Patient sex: M
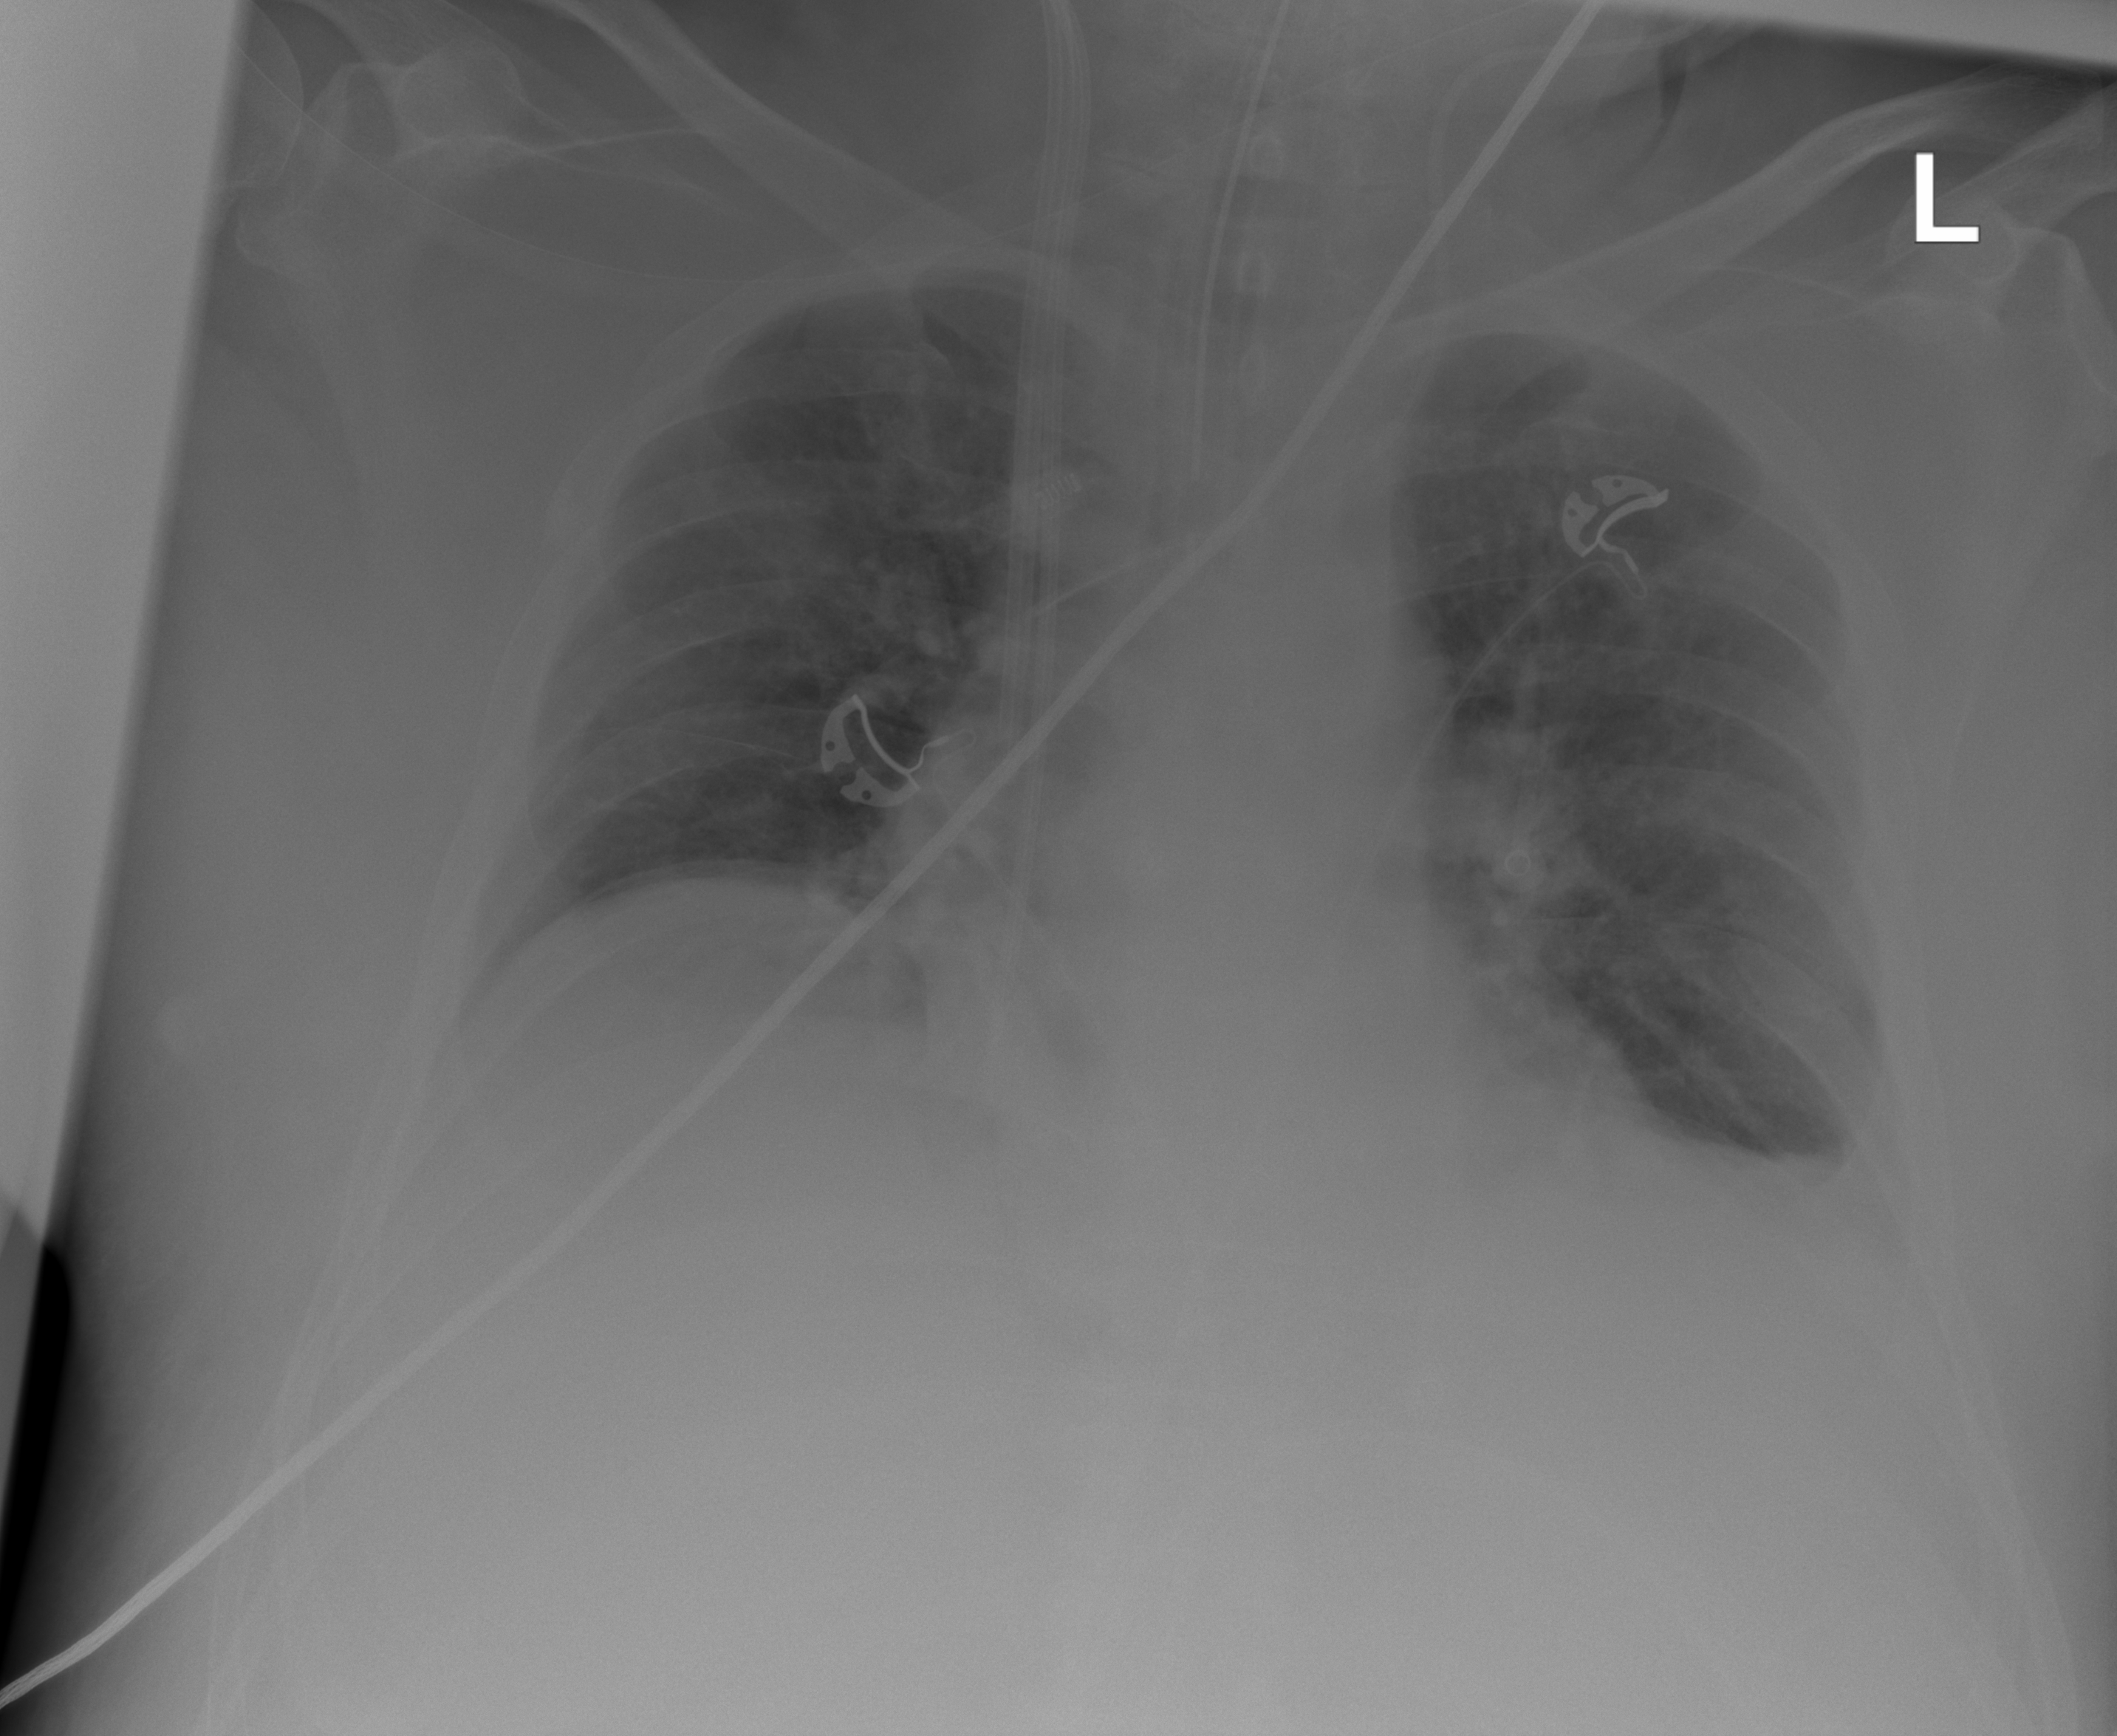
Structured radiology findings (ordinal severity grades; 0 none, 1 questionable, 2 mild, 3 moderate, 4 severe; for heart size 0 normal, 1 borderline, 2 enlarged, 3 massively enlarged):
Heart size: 0
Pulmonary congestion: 0
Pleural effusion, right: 0
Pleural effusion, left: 2
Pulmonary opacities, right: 0
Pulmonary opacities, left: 0
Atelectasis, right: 2
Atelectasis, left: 2